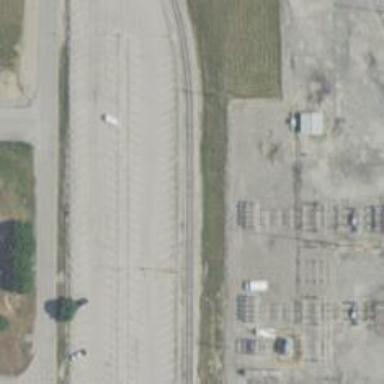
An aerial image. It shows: Rail spur service.